Question: I have a problem with 'DataContractSerializer'. I use it to create class instances from XML returned by ASP.NET Web Service. But actually the source of data is not important here. To make the whole case easier to debug I've created a simple test project with just the serialization and problem still occurs.
Here is my XML:
'''
<?xml version="1.0" encoding="utf-8" standalone="yes"?>
<GetTestURL p1:type="MyApp.GetTestUrlInfo" xmlns:p1="http://schemas.microsoft.com/ado/2007/08/dataservices/metadata" xmlns="http://schemas.microsoft.com/ado/2007/08/dataservices">
<TestURL>http://bing.com</TestURL>
<UserCount p1:type="Edm.Int32">1</UserCount>
<InitialCount p1:type="Edm.Int32">1</InitialCount>
<AverageExecutionTime p1:type="Edm.Int32">43</AverageExecutionTime>
</GetTestURL>
'''
The class I'm trying to deserialize XML to:
'''
[DataContract(Name = "GetTestURL", Namespace = "http://schemas.microsoft.com/ado/2007/08/dataservices")]
public class TestInfo
{
[DataMember(Name = "TestURL")]
public Uri TestUri { get; private set; }
[DataMember(Name = "UserCount")]
public int UserCount { get; private set; }
[DataMember(Name = "InitialCount")]
public int InitialCount { get; private set; }
[DataMember(Name = "AverageExecutionTime")]
public int AverageExecutionTime { get; private set; }
}
'''
And my serialization helper class:
'''
public static class SerializationHelper<T>
{
private static DataContractSerializer _serializer = new DataContractSerializer(typeof(T));
public static T Deserialize(Stream source)
{
return (T)_serializer.ReadObject(source);
}
}
'''
Test code:
'''
// Test program
public static void Main()
{
TestInfo info = null;
using (var stream = File.Open("Input.xml", FileMode.Open, FileAccess.Read))
{
info = SerializationHelper<TestInfo>.Deserialize(stream);
}
}
'''
After setting brakepoint at the end of the method I see following:

As you can see, both 'AverageExecutionTime' and 'InitialCount' are not deserialized and have 'int' default value. They should to set to '43' and '1', because these values are in the XML.
It's even more strange to me, that 'UserCount' property is done right, but actually it does not differ at all from the two which doesn't work at all. The only thing is different is element name.
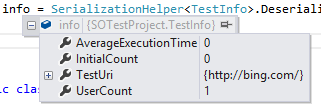
Answer: I managed to get it to work by updating the data contract. Something to do with the order. When I made Uri a required property it threw an exception, so it may be something to do with the load order.
'''
[DataContract(Name = "GetTestURL", Namespace = "http://schemas.microsoft.com/ado/2007/08/dataservices")]
public class TestInfo
{
public TestInfo() { }
public TestInfo(Uri uri, int userCount, int initialCount, int averageExecutionTime)
{
TestUri = uri;
UserCount = userCount;
InitialCount = initialCount;
AverageExecutionTime = averageExecutionTime;
}
[DataMember(Name = "TestURL", IsRequired=true, Order=1)]
public Uri TestUri { get; private set; }
[DataMember(Name = "UserCount", IsRequired=true, Order=2)]
public int UserCount { get; private set; }
[DataMember(Name = "InitialCount", IsRequired=true, Order=3)]
public int InitialCount { get; private set; }
[DataMember(Name = "AverageExecutionTime", IsRequired=true, Order=4)]
public int AverageExecutionTime { get; private set; }
}
'''